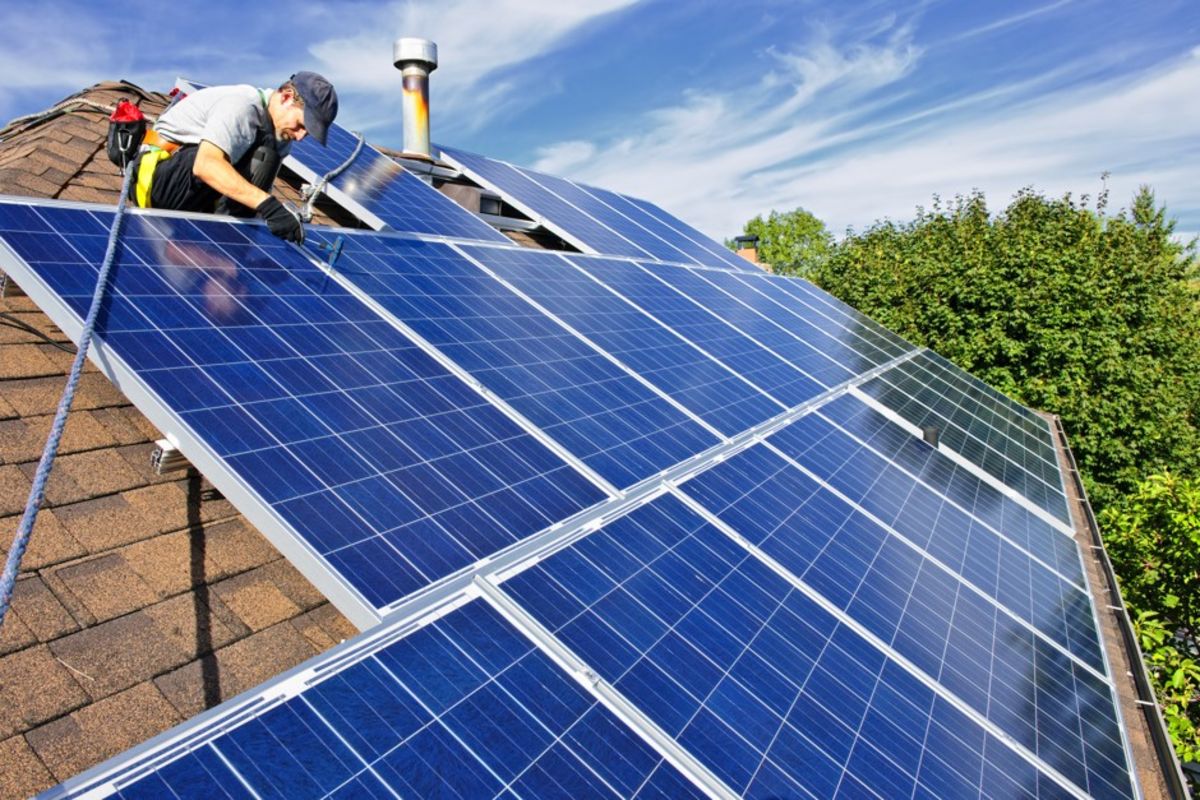
Label: Clean